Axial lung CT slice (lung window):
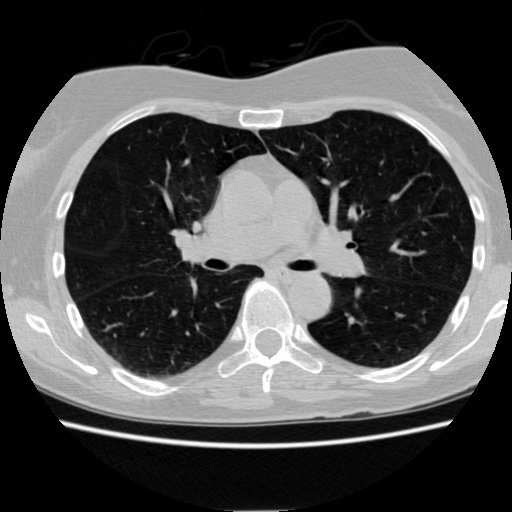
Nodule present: no